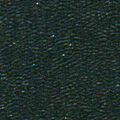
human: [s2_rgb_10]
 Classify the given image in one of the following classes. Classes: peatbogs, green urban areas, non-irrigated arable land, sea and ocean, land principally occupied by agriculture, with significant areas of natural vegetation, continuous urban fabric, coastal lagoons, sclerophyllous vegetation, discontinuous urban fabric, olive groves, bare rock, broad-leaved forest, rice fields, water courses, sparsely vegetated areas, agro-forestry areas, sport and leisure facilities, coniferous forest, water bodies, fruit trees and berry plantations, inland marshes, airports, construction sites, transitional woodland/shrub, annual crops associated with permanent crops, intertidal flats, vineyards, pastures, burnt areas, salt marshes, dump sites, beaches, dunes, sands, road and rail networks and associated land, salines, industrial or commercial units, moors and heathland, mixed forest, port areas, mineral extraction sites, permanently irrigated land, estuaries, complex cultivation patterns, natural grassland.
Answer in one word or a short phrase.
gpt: sea and ocean